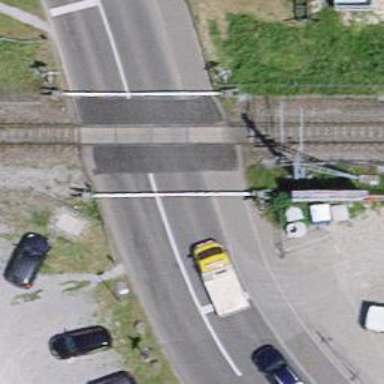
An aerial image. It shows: Level crossing with double half barrier.